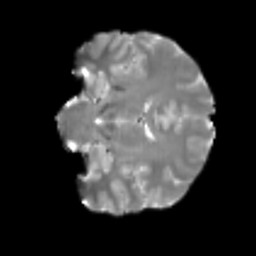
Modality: T2w
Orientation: coronal
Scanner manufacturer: siemens
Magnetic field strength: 3 T
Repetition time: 4 s
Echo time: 0.0594 s